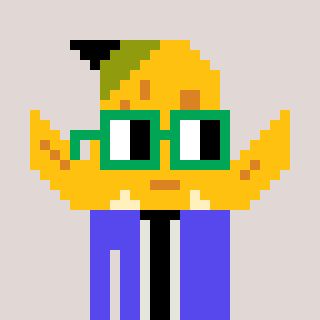
a pixel art character with square green glasses, a banana-shaped head and a computerblue-colored body on a warm background